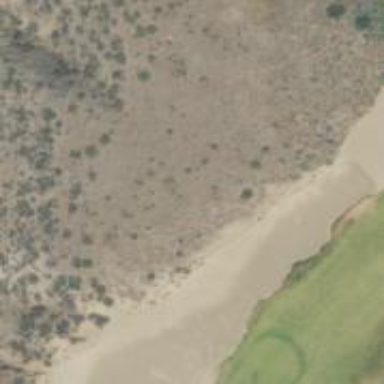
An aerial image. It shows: Golf bunker filled with natural sand.